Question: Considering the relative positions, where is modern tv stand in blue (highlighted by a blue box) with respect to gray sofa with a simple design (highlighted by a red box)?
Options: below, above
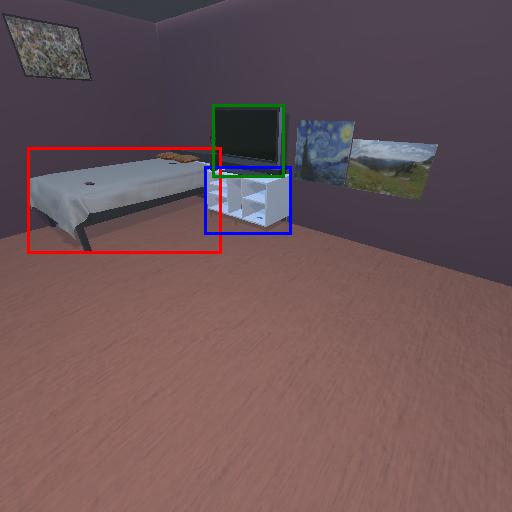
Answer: below